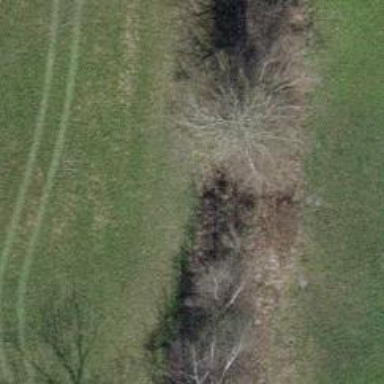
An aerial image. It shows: Ditch serving as waterway.